Question: For example the Slack icon from the notification area:

And how can we get a specific icon in case of "show hidden" icons option?
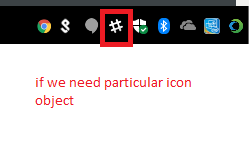
Answer: This worked for me,
# If your app icon are visible on taskbar
'''
app = Application(backend="uia").connect(path="explorer.exe")
sys_tray = app.window(class_name="Shell_TrayWnd")
sys_tray.child_window(title=<your icon>).click()
'''
# In-case application icon which in hidden tray
'''
app = Application(backend="uia").connect(path="explorer.exe")
st = app.window(class_name="Shell_TrayWnd")
t = st.child_window(title="Notification Chevron").wrapper_object()
t.click()
# Handle notify icon overflow window
list_box = Application(backend="uia").connect(class_name="NotifyIconOverflowWindow")
list_box_win = list_box.window(class_name="NotifyIconOverflowWindow")
list_box_win.wait('visible', timeout=30, retry_interval=3)
# Select required option from drop-down
ddm = desk.create_window(best_match="DropDownMenu")
desk.wait_for_window_to_appear(ddm, wait_for='ready', timeout=20, retry_interval=2)
ddm.child_window(title=<select option>, control_type="MenuItem").click_input()
'''